Question: this is my react app, and i don't receive any error while compiling, however my new item doesn't add to my list, also the values of my array show in one line instead of showing in different lines, could you help me guys ?
I really don't know what is the problem, I wanna just add the content of text area into the list.

'''
import React, { useState } from 'react';
const App = () => {
const [NewTaskText, setNewTaskText] = useState('');
const [Tasks, setTasks] = useState(['do a task', 'samira']);
const addTask = () => {
if (!NewTaskText) return;
setTasks((currentTasks) => {
return [...currentTasks, NewTaskText];
});
setNewTaskText('');
};
const onchangeInput = (e) => {
const value = e.target.value;
setNewTaskText(value);
};
return (
<div className="row">
<form>
<div className="row col s6">
<div className="input-field col s10">
<textarea
id="textarea1"
className="materialize-textarea"
value={NewTaskText}
onChange={onchangeInput}
></textarea>
<label htmlFor="textarea1">What needs to be done ?</label>
</div>
</div>
</form>
<div className="row col s6">
<br></br>
<a className="waves-effect waves-light btn" href="/#">
<i className="material-icons left" onClick={addTask}>
add_circle
</i>
Add
</a>
</div>
<div className="row">
<div className="row col s9">
<ul className="collection with-header">
<li className="collection-header">
<h4>Todo List</h4>
<form>
<div className="input-field">
<input id="search" type="search" required />
<label className="label-icon" htmlFor="search">
<i className="material-icons">search</i>Search
</label>
<i className="material-icons">close</i>
</div>
</form>
</li>
<label>
<li className="collection-item">
<input type="checkbox" />
<span>{Tasks.map((item) => item)}</span>
<span>
<a href="#!" className="secondary-content">
<i className="material-icons">delete</i>
<i className="material-icons">check_circle</i>
</a>
</span>
</li>
</label>
</ul>
</div>
</div>
</div>
);
};
export default App;
'''
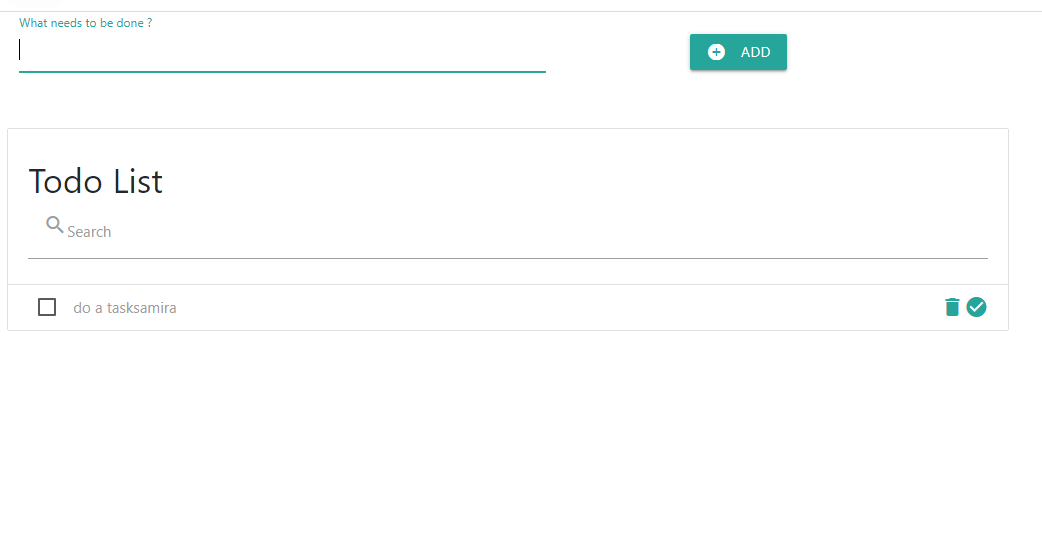
Answer: Welcome to SO. I've modified your code as bewlow, and you can find it in this link as well <URL> :
'''
import React, { useState } from 'react';
const App = () => {
const [NewTaskText, setNewTaskText] = useState('');
const [Tasks, setTasks] = useState(['do a task', 'samira']);
const addTask = (e) => {
e.preventDefault()
if (!NewTaskText) return;
setTasks((currentTasks) => {
return [...currentTasks, NewTaskText];
});
setNewTaskText('');
};
const onchangeInput = (e) => {
const value = e.target.value;
setNewTaskText(value);
};
return (
<div className="row">
<form>
<div className="row col s6">
<div className="input-field col s10">
<textarea
id="textarea1"
className="materialize-textarea"
value={NewTaskText}
onChange={onchangeInput}
></textarea>
<label htmlFor="textarea1">What needs to be done ?</label>
</div>
</div>
</form>
<div className="row col s6">
<br></br>
<a className="waves-effect waves-light btn" href="/#">
<i className="material-icons left" onClick={(e) => addTask(e)}>
add_circle
</i>
Add
</a>
</div>
<div className="row">
<div className="row col s9">
<ul className="collection with-header">
<li className="collection-header">
<h4>Todo List</h4>
<form>
<div className="input-field">
<input id="search" type="search" required />
<label className="label-icon" htmlFor="search">
<i className="material-icons">search</i>Search
</label>
<i className="material-icons">close</i>
</div>
</form>
</li>
<label>
{Tasks.map((item, i) => {
return (
<li className="collection-item" key = {i}>
<input type="checkbox" />
<span>{item}</span>
<span>
<a href="#!" className="secondary-content">
<i className="material-icons">delete</i>
<i className="material-icons">check_circle</i>
</a>
</span>
</li>
)
})}
</label>
</ul>
</div>
</div>
</div>
);
};
export default App;
'''